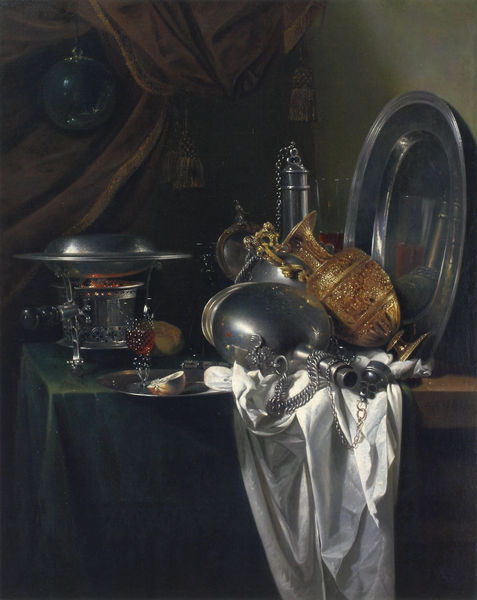
Titel: Stilleben mit Rechaud, zwei zinnernen Feldflaschen, silberner Schenkkanne mit Vergoldung und Zinnteller
Künstler: Willem Kalf
Institution: New York, The Metropolitan Museum of  Art
Schlagwörter: weiß, grün, glas, tisch, rot, tuch, flasche, wand, silber, tablett, teller, tischdecke, vorhang, gold, decke, rund, kanne, stilleben, kette, glanz, brot, metall, zinn, drapiert, pokal, gefäße, kannen, schneckenhaus, semmel, #vorhang, tisch#tuch